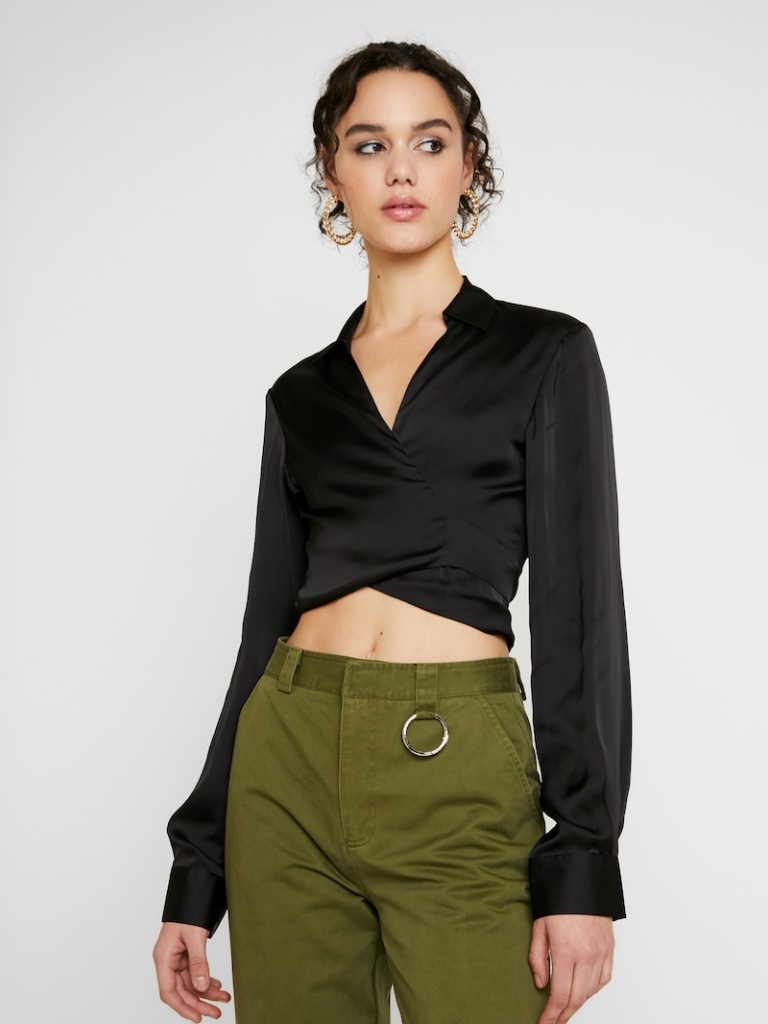
satin tight a long-sleeved with the sleeves down cropped length Untucked v-neck blouse